Interaction volume radius: 5 \u00c5
Interaction volume height: 20 \u00c5
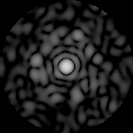
Disorder parameter: 0.854